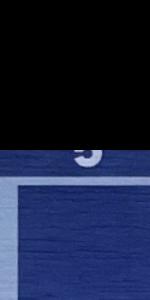
Label: Empty